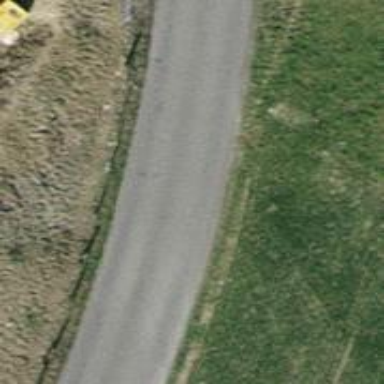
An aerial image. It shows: Unclassified road with asphalt surface.